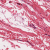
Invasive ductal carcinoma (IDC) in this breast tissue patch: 0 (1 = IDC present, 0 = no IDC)